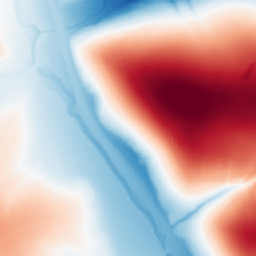
Category: trend_removal
Decomposition family: polynomial_high
Decomposition parameters: degree: 5
Upsampling method: nearest
Upsampling parameters: scale: 2
Upsampling scale: 2